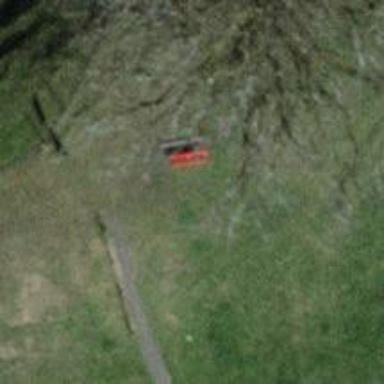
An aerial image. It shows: Bench for seating.